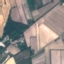
Land use / land cover: PermanentCrop